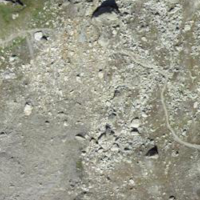
EUNIS habitat code: 48
Species observed at this site:
Marmota marmota
Jacobaea incana
Silene acaulis
Bistorta vivipara
Geum reptans
Ranunculus glacialis